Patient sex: M
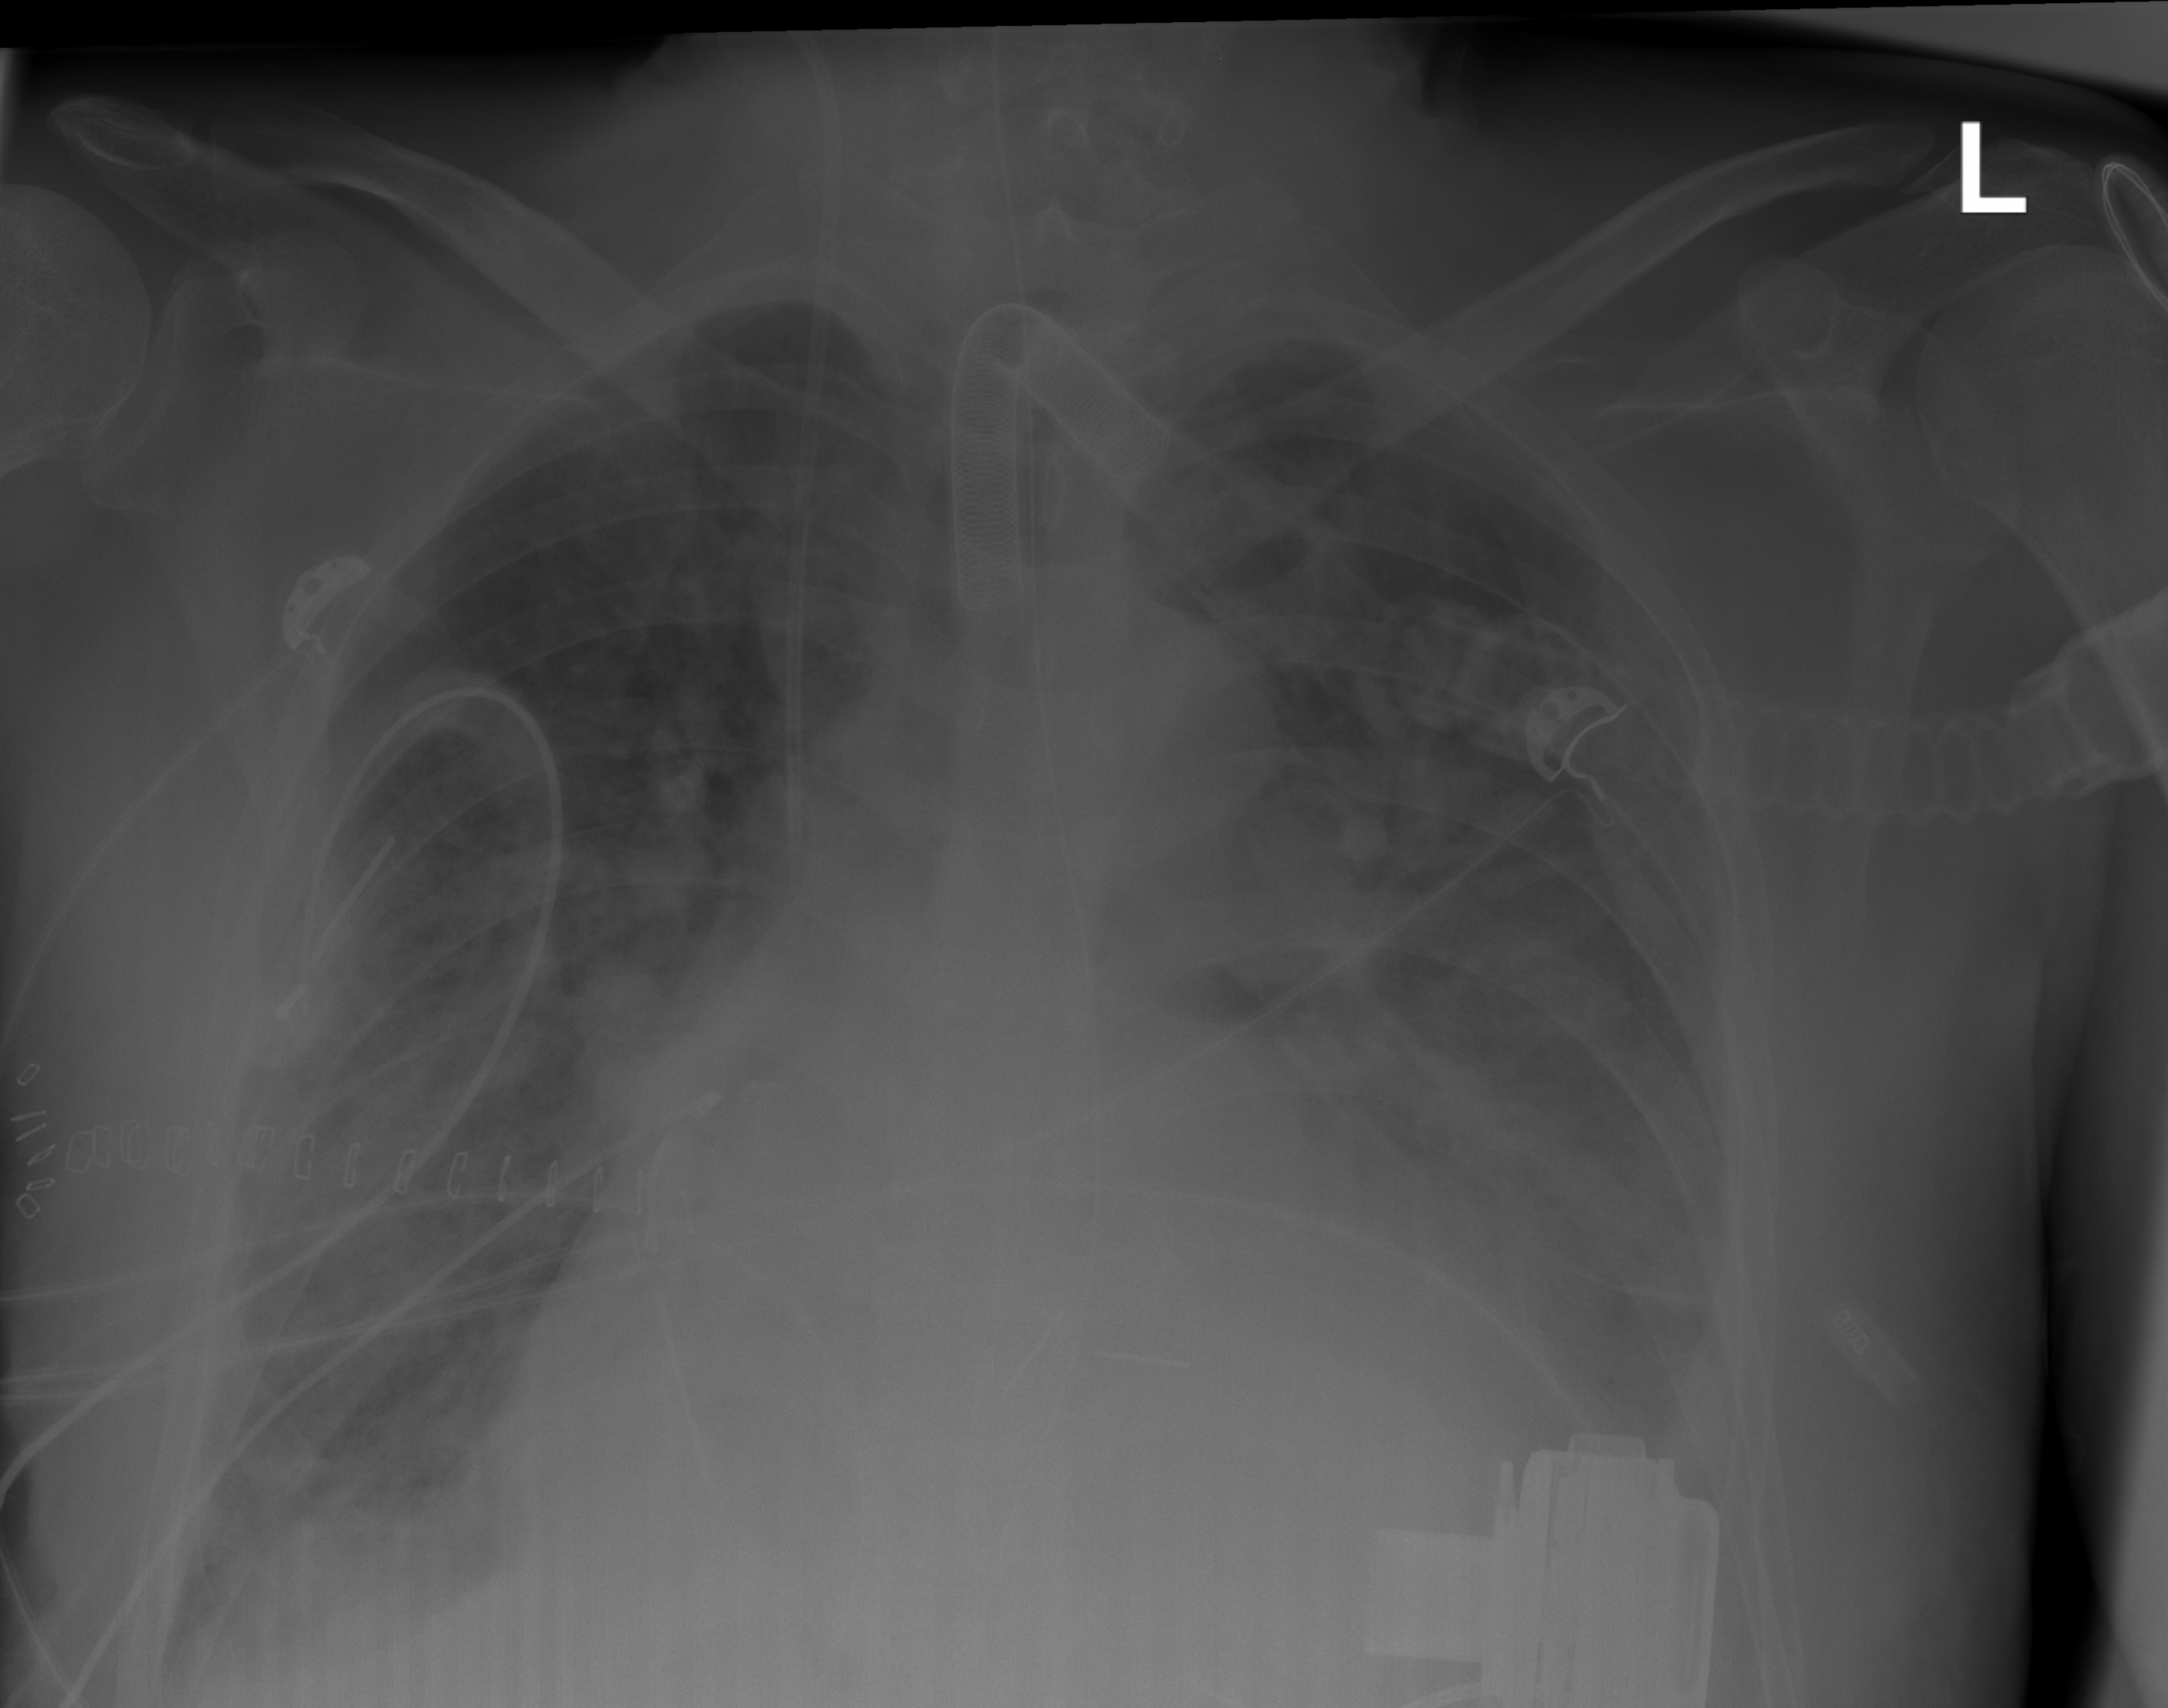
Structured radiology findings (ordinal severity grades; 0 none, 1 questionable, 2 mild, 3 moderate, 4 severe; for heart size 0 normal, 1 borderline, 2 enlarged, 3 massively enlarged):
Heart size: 3
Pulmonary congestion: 3
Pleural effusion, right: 2
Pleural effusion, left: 3
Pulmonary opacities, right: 3
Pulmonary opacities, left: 3
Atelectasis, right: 2
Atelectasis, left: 2